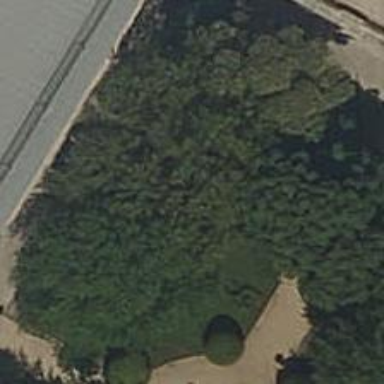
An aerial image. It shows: Garden that is leisure land.